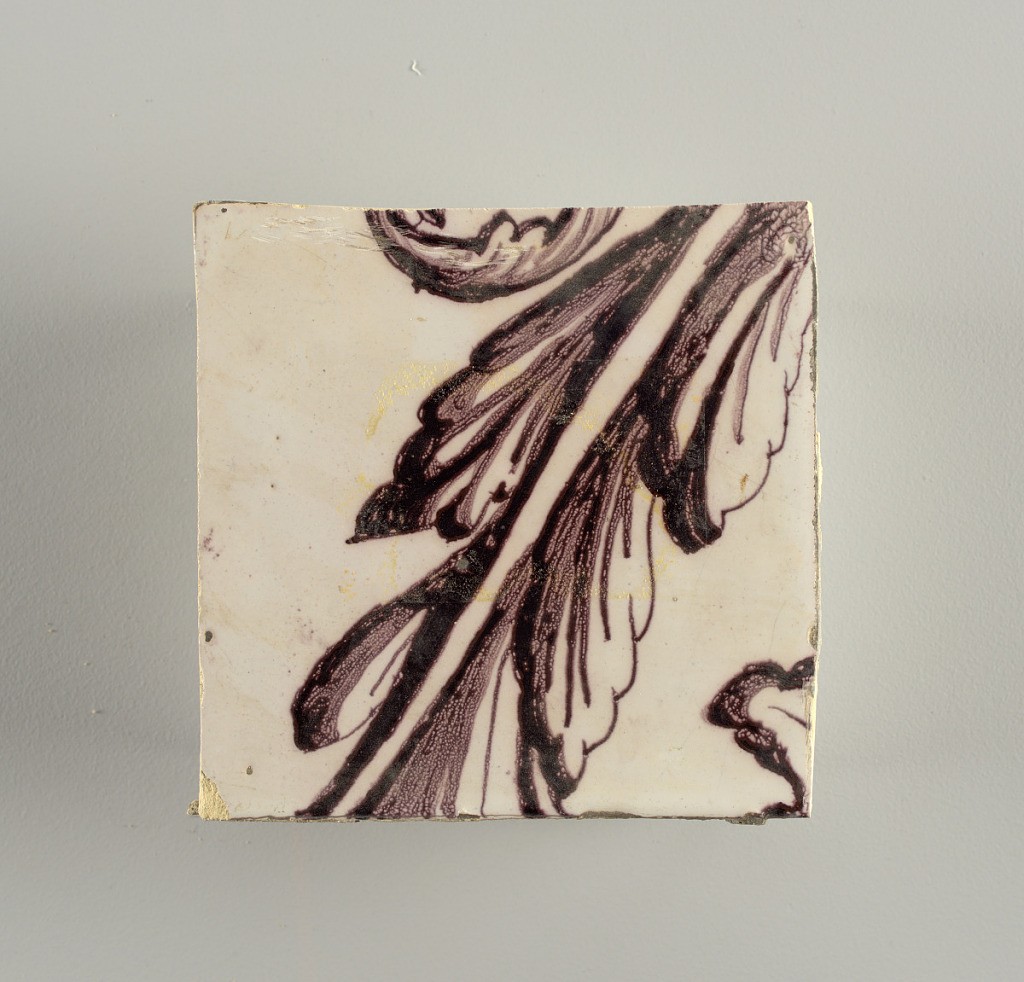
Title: Tile wall facing
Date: ca. 1725
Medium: Tin-glazed earthenware, underglaze
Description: Horizontal rectangle.  Thirty tiles wide and twenty-three tiles high with opening for fireplace eleven tiles wide and ten high.  Foliage arabesques disposed about three vertical axes from which are emphazised by urns at center and right, and at left by the figure of a standing woman carrying an infant on her arm and accompanied by two children.